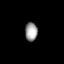
Tissue: skin
Cell type: Epithelial cells
Senescence score: 0.2834
Nuclear area (px): 228
Mean DAPI intensity: 155.531